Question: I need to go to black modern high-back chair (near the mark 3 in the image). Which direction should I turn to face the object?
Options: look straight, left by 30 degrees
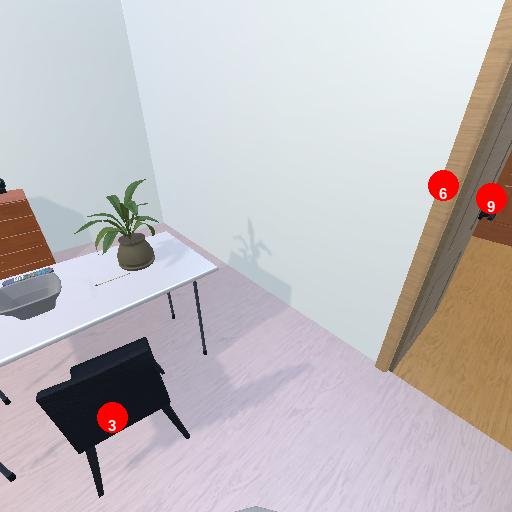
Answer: look straight